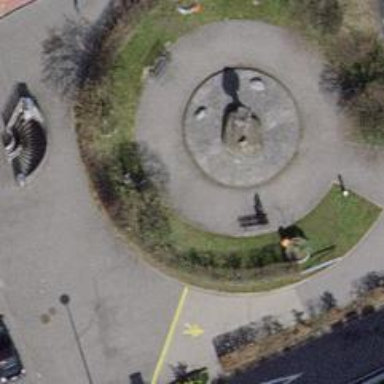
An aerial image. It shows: Bench for seating.